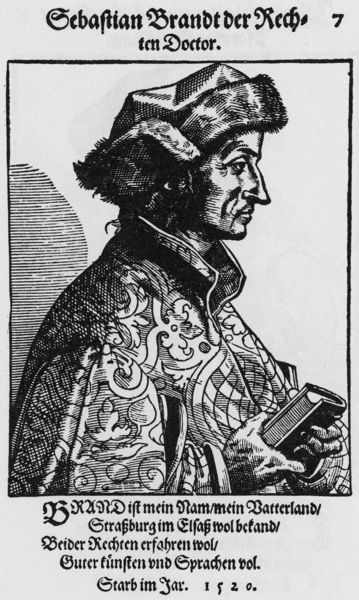
Titel: Bildnis des Sebastian Brant (Brandt)
Künstler: Tobias Stimmer
Institution: (Seriendruck)
Schlagwörter: blätter, dunkel, hand, kopf, mann, schatten, umhang, weiß, blumen, finger, grau, haar, hell, hut, licht, mund, nase, ohr, profil, rücken, schwarz, muster, ornament, jung, kappe, mütze, arm, arme, augen, falten, gesicht, halten, kragen, rahmen, tod, tot, ärmel, bild, bildnis, hals, herr, hände, portrait, porträt, auge, geistlicher, gewand, haare, mantel, stoff, blatt, person, kinn, renaissance, schulter, schultern, ranken, fell, kopfbedeckung, holzschnitt, schrift, grafik, graphik, linien, rand, papst, dekor, verzierung, krempe, buch, druck, schraffur, holzstich, stich, seite, greifen, text, buchstaben, plakat, brokat, nasolabialfalte, braue, ranke, buchdruck, buchseite, raute, rauten, kin, textil, kupferstich, brandt, beschreibung, doktor, nasenflügel, schirft, sebastian, anzeige, gesetz, jurist, straßburg, doctor, gedankenversunken, sebastian brandt, rechtsanwalt, 1520